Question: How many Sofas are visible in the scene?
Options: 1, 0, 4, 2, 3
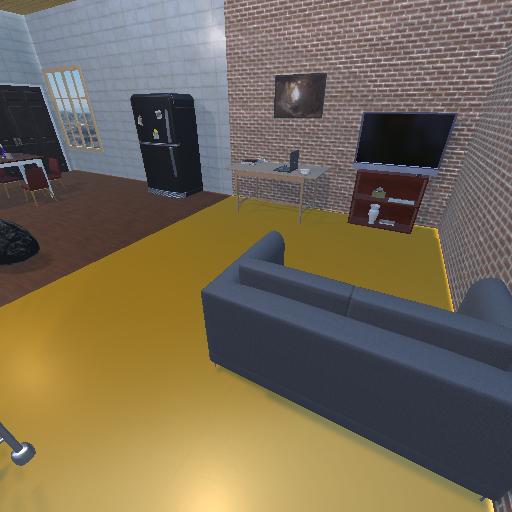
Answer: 1